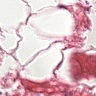
Metastatic tissue present: no